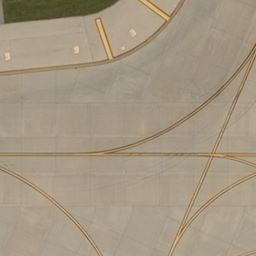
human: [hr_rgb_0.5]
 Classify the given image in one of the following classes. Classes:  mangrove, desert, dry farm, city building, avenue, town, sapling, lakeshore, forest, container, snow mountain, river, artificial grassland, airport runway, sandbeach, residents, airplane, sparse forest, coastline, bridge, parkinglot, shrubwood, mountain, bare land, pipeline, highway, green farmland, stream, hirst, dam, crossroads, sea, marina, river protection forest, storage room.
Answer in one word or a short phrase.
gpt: airport runway